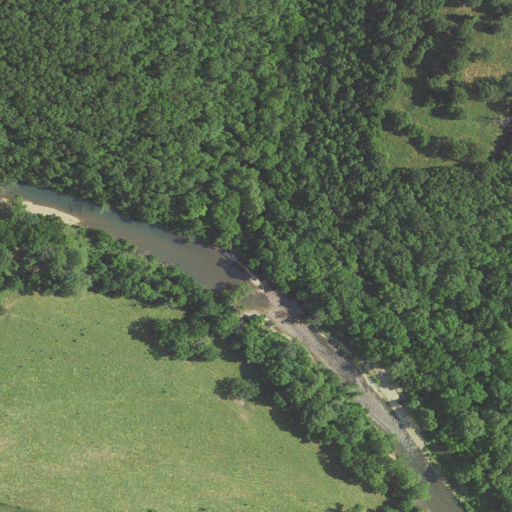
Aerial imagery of valley in Missouri named Swallow Bluff Hollow containing deciduous forest, pasture, shrub, mixed forest, and open water